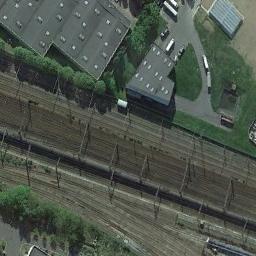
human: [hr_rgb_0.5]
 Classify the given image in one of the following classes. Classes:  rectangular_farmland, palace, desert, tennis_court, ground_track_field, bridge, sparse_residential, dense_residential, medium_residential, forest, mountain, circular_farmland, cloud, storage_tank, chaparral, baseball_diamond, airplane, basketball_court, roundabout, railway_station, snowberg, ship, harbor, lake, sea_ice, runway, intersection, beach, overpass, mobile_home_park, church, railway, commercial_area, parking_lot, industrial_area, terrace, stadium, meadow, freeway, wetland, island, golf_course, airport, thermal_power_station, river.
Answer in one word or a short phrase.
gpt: railway